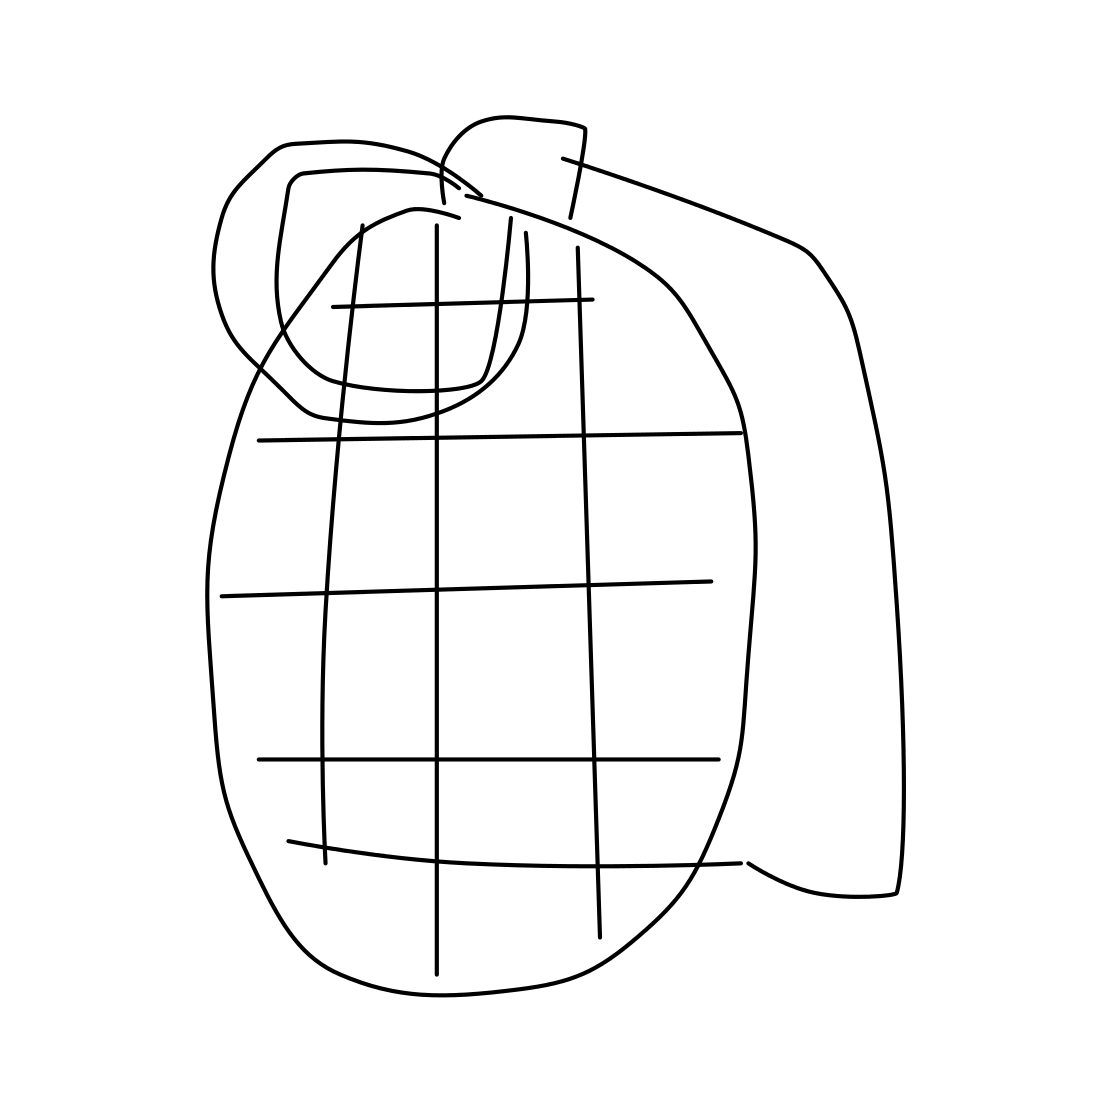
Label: grenade